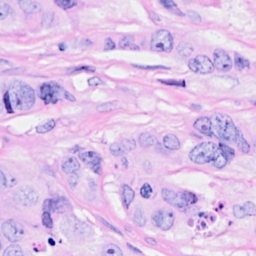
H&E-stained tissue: Breast